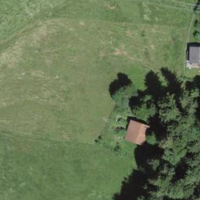
EUNIS habitat code: 44
Species observed at this site:
Melanargia galathea